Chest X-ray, AP view. Patient: 58 years old, sex M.
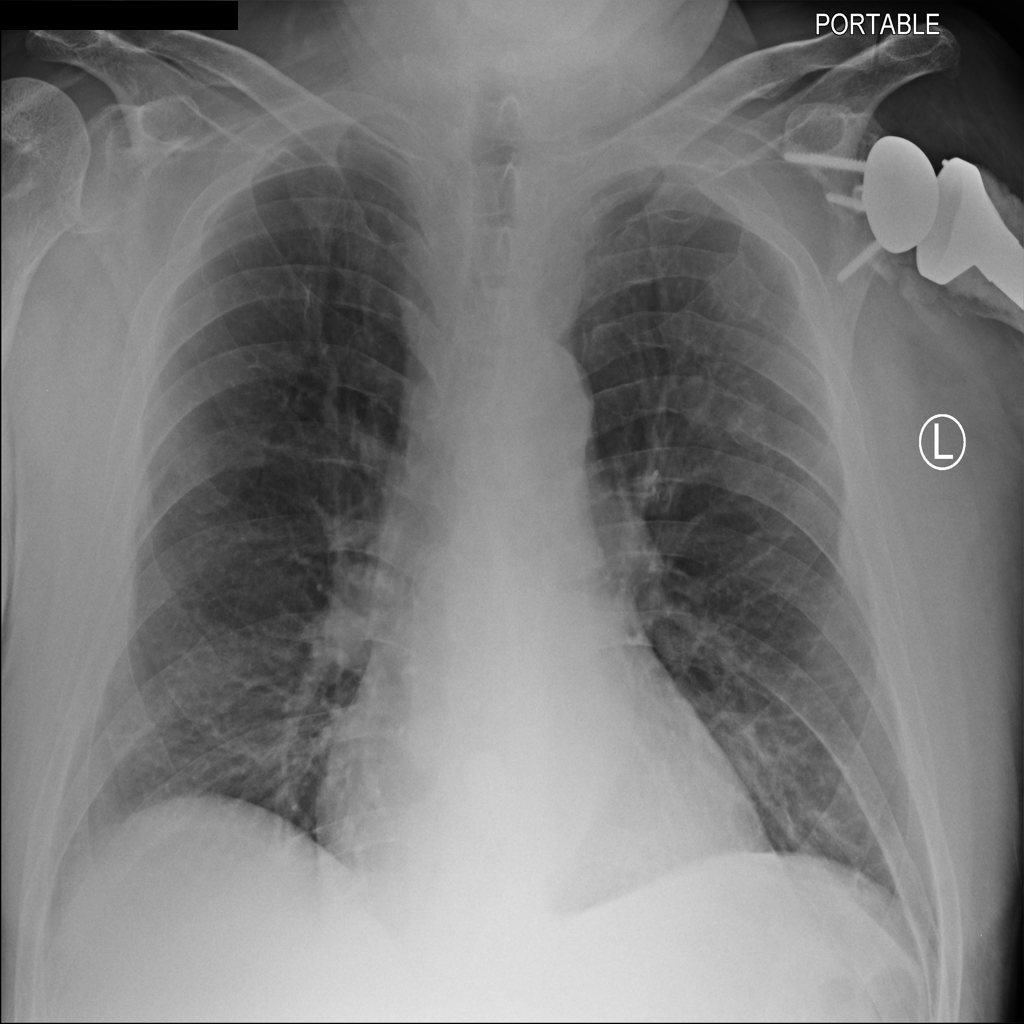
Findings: No Finding